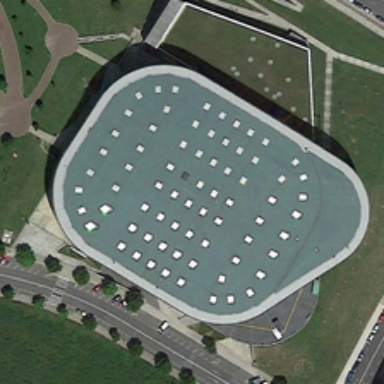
A rounded trapezoid center with white litte squares on it roof is surrounded by roads with rows of parked car .